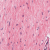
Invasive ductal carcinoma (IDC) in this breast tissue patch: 0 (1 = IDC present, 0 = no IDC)